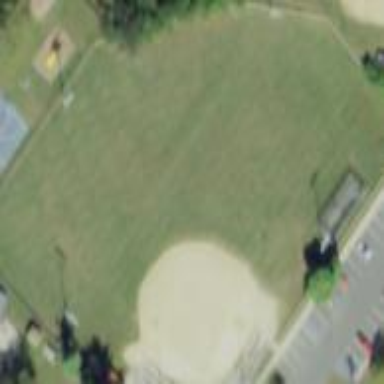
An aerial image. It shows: Baseball pitch for leisure land activities.